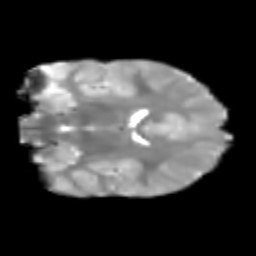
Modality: T2w
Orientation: coronal
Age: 7
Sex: male
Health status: healthy